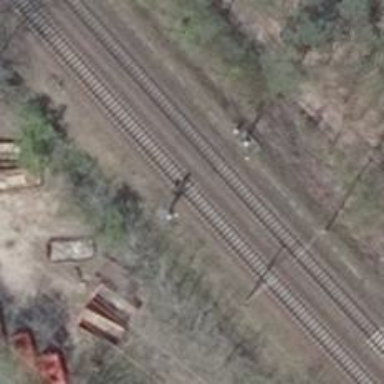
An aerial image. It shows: Railway signal.